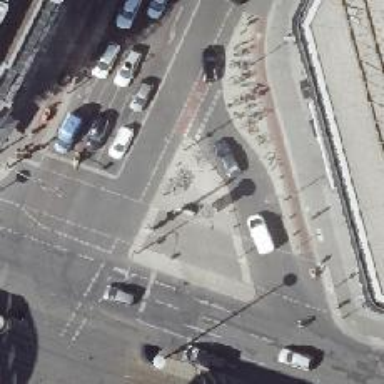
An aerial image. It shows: Bicycle rental facility.